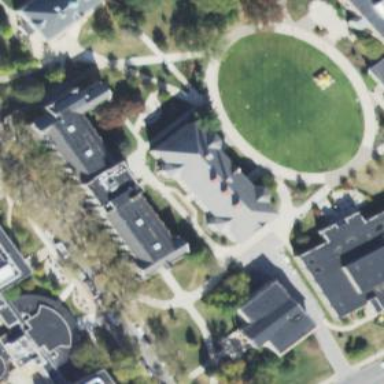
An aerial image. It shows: University building.